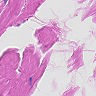
Metastatic tissue present: no